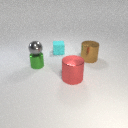
small gray metal sphere above small green metal cylinder